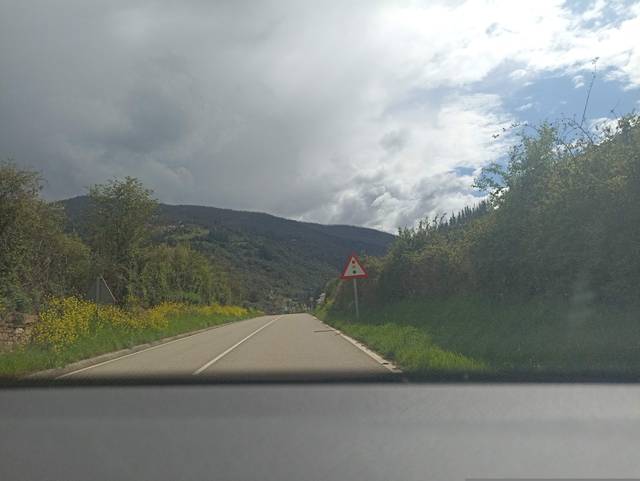
Region: Spain
Coordinates: 43.124, -4.569